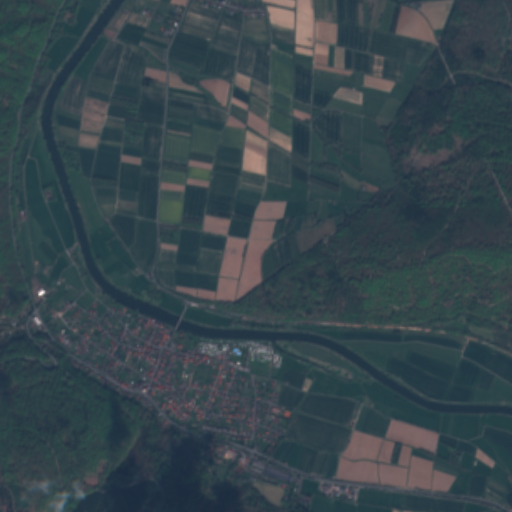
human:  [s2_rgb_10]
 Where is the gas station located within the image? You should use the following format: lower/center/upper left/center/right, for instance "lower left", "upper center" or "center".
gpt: The gas station is located in the lower left of the image.
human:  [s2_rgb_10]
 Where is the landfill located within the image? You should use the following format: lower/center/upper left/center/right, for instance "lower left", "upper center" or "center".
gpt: The landfill is located in the lower right of the image.
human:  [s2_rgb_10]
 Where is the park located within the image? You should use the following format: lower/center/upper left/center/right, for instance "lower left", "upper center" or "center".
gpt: The park is located in the lower center of the image.
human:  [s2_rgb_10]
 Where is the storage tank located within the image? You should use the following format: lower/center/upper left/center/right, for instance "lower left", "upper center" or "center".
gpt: The storage tank is located in the lower center of the image.
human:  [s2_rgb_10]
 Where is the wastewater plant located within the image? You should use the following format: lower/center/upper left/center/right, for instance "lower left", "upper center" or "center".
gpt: The wastewater plant is located in the center left of the image.
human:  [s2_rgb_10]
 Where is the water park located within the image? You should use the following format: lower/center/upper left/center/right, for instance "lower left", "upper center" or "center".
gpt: The water park is located in the lower center of the image.
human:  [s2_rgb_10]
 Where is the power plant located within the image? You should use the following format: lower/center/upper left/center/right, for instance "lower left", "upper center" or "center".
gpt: There is no power plant in the image.